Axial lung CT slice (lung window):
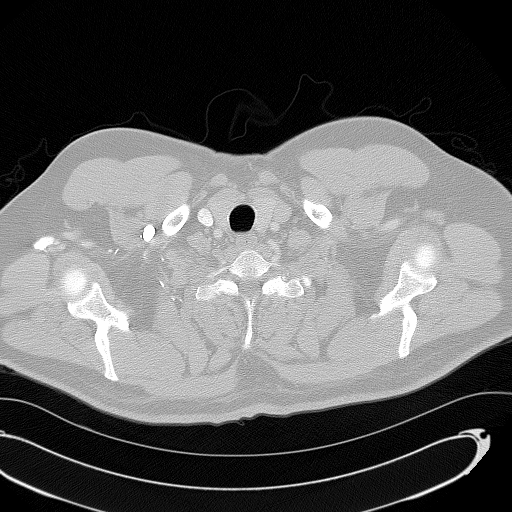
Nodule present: no